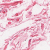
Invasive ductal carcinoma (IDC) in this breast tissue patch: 0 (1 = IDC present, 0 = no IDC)